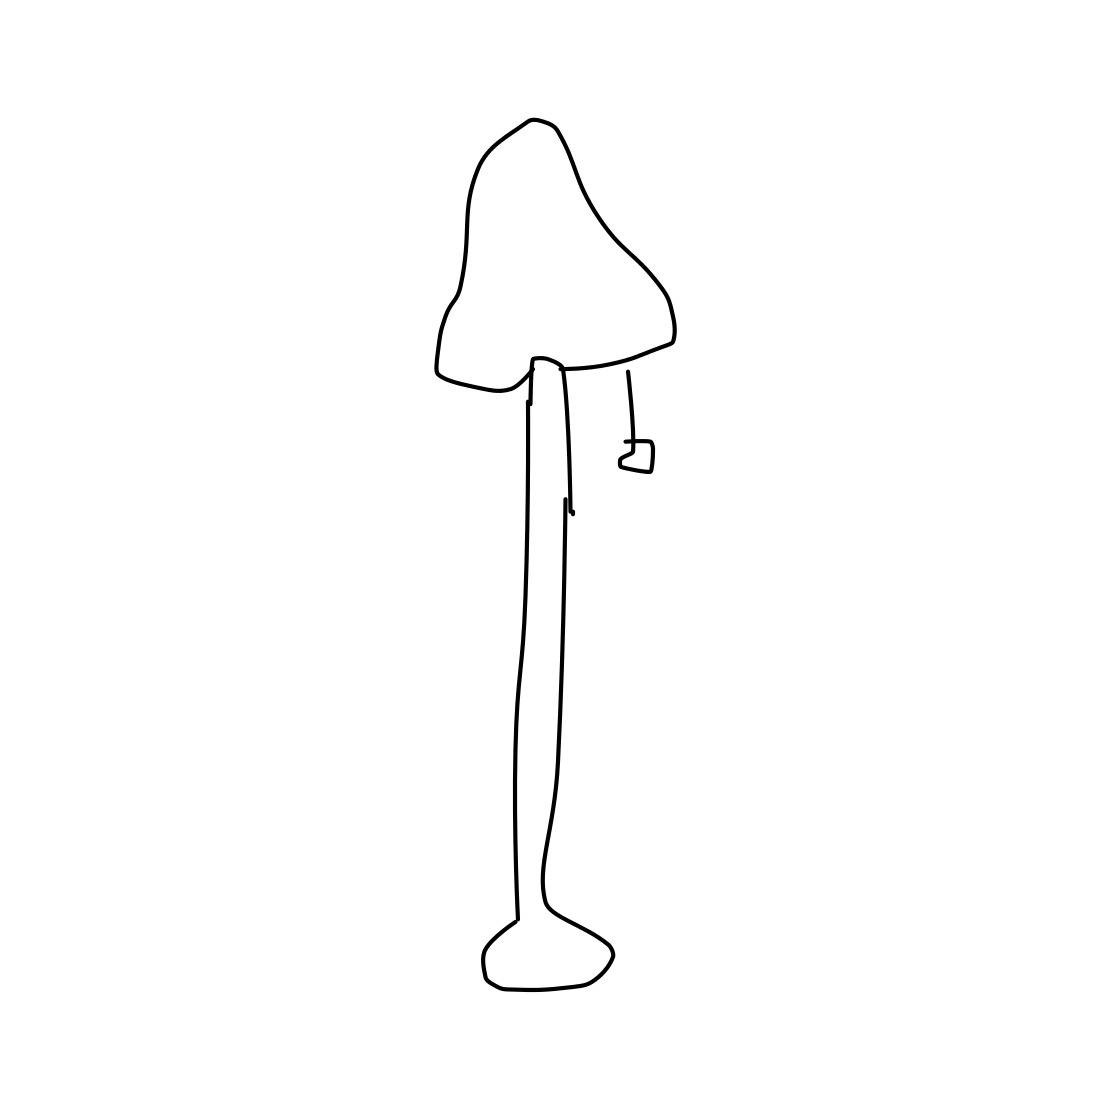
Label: floor lamp